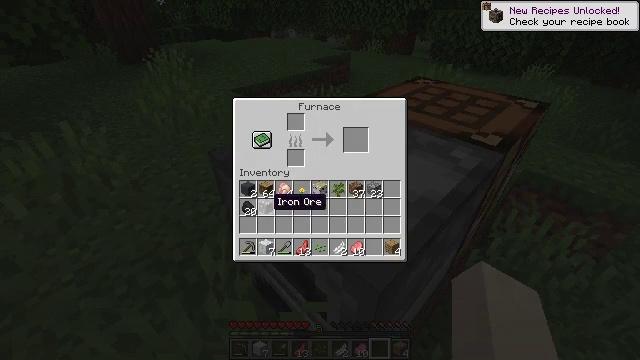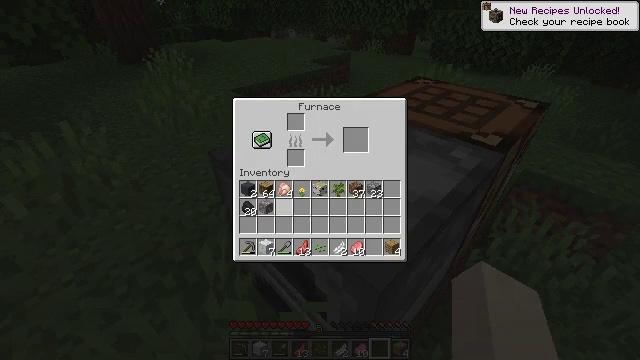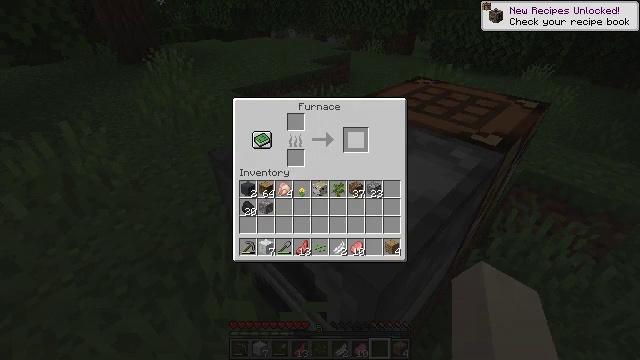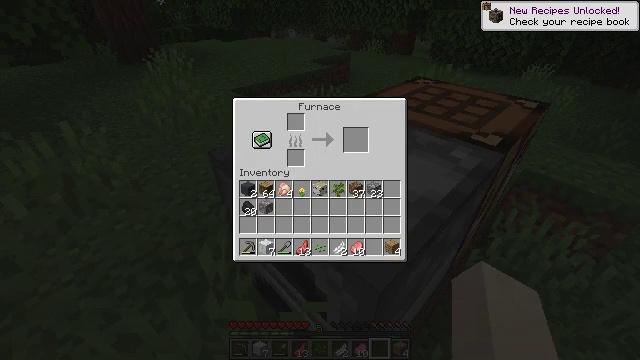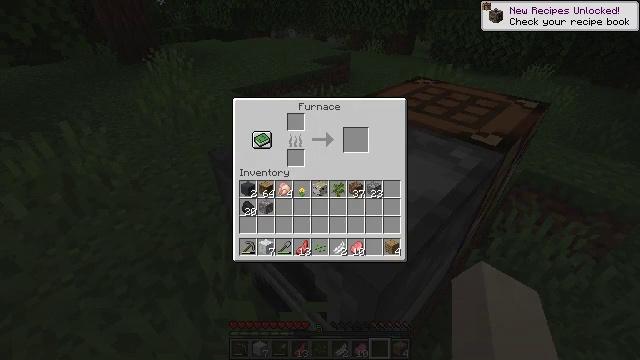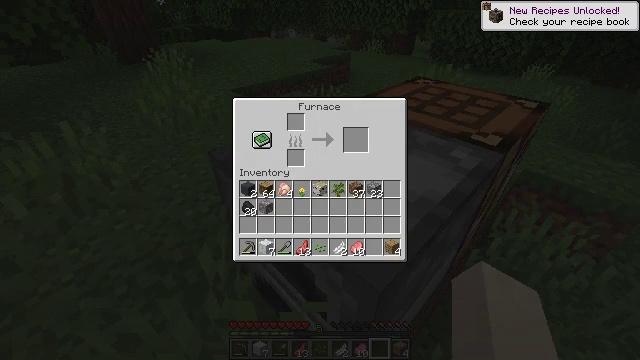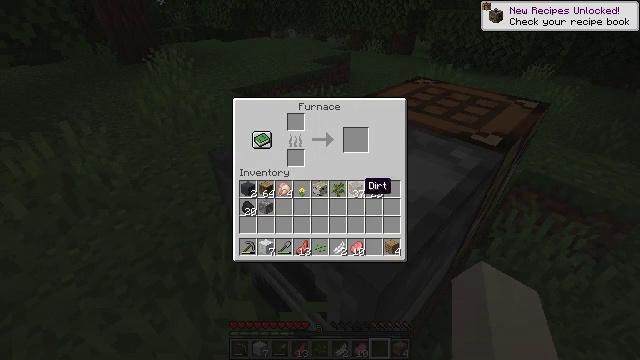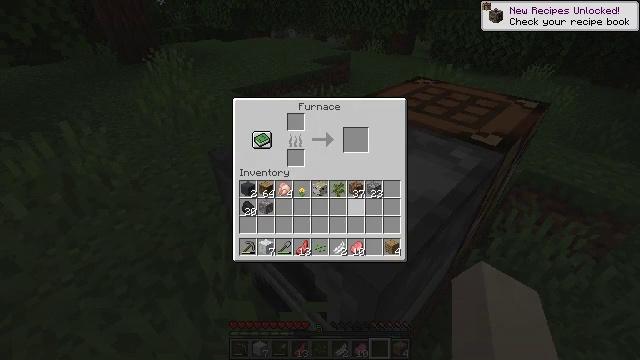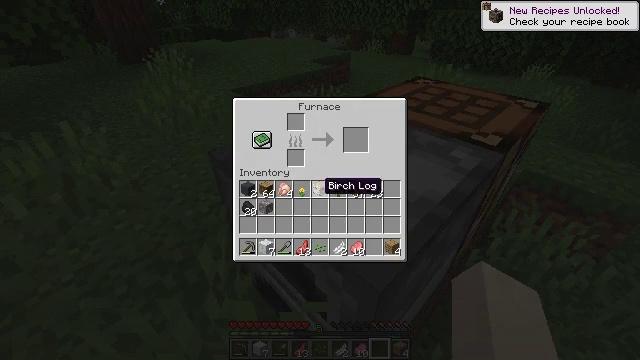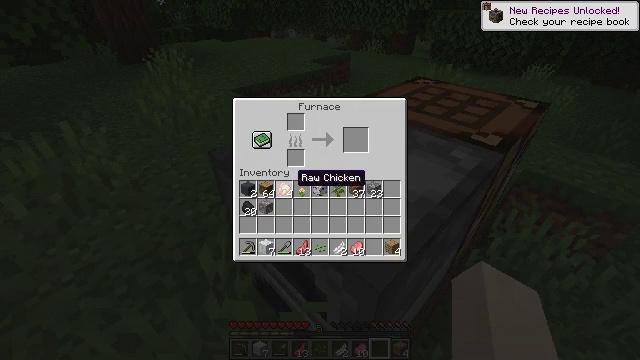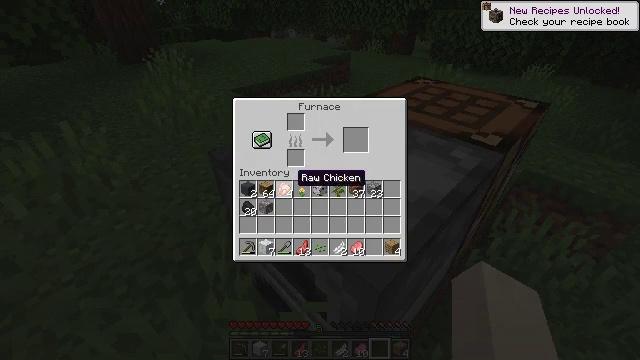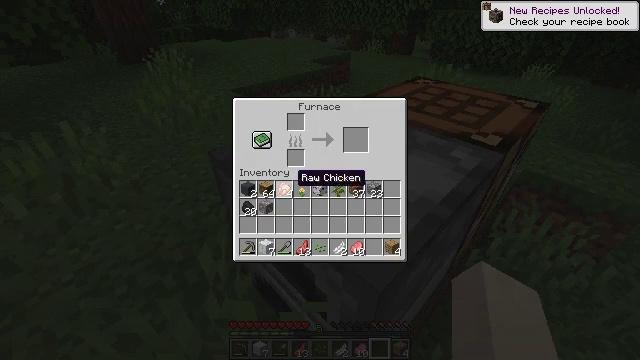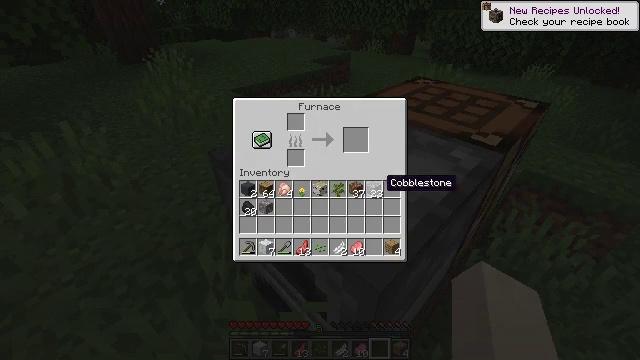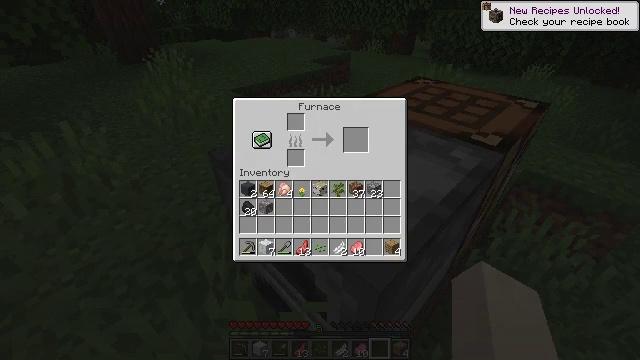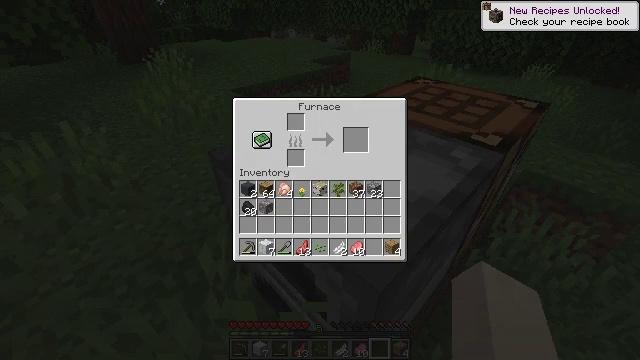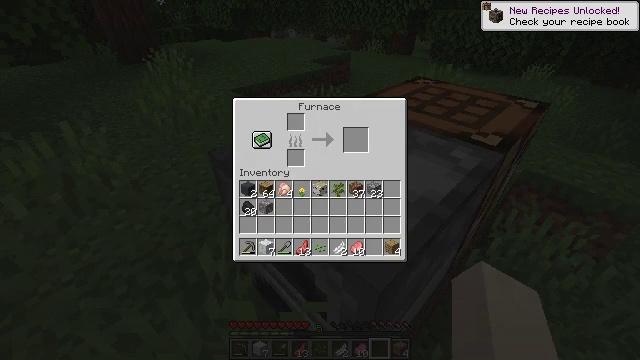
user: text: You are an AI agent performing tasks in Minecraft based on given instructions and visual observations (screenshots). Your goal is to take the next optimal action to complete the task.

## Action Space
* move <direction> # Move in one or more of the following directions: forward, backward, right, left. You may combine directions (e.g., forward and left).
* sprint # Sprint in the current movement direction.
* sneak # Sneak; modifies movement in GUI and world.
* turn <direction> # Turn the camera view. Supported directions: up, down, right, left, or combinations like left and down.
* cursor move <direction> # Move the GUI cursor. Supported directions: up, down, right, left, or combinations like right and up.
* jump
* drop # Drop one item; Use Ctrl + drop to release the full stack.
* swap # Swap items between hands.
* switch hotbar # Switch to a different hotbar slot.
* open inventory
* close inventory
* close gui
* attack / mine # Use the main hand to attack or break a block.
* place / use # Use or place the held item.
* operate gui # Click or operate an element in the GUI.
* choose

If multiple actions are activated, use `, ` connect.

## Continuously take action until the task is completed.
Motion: motion action
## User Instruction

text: craft item air
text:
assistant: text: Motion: cursor move right
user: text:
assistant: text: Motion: cursor move right and up
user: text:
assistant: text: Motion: cursor move right and up
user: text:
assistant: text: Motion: cursor move down
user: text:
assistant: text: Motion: cursor move left and down
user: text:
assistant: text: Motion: cursor move left and down
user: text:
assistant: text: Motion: cursor move left
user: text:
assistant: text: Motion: cursor move left
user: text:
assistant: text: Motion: cursor move left and up
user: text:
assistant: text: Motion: no_op
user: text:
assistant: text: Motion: no_op
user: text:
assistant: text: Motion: cursor move right
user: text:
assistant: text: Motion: cursor move right
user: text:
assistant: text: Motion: cursor move left and down
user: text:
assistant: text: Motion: cursor move down
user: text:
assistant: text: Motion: cursor move left
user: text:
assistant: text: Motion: cursor move left and up
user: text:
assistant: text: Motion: cursor move left and up
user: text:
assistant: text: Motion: no_op
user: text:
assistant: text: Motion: no_op
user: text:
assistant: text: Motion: no_op
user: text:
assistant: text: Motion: no_op
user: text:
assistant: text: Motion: no_op
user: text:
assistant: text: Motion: no_op
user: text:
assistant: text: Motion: no_op
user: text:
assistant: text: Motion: no_op
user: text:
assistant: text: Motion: no_op
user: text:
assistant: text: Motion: no_op
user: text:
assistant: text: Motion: no_op
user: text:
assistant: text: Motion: no_op